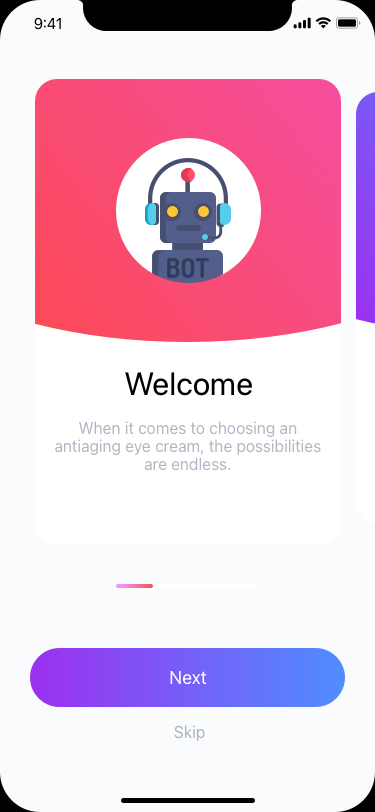
Text in this UI design:
Skip
When it comes to choosing an antiaging eye cream, the possibilities are endless.
Welcome